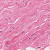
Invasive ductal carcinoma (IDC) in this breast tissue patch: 0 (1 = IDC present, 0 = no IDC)